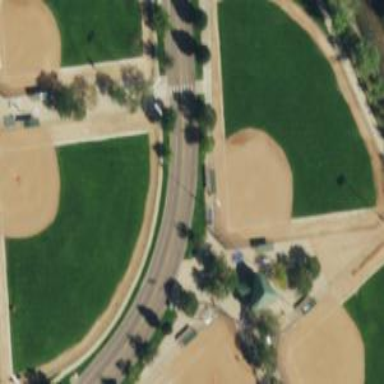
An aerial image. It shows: Baseball pitch for leisure and sports activities.